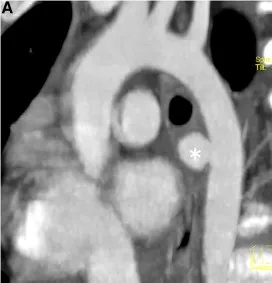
Angiography of the aorta. Pre-intervention.
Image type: radiology (ct)